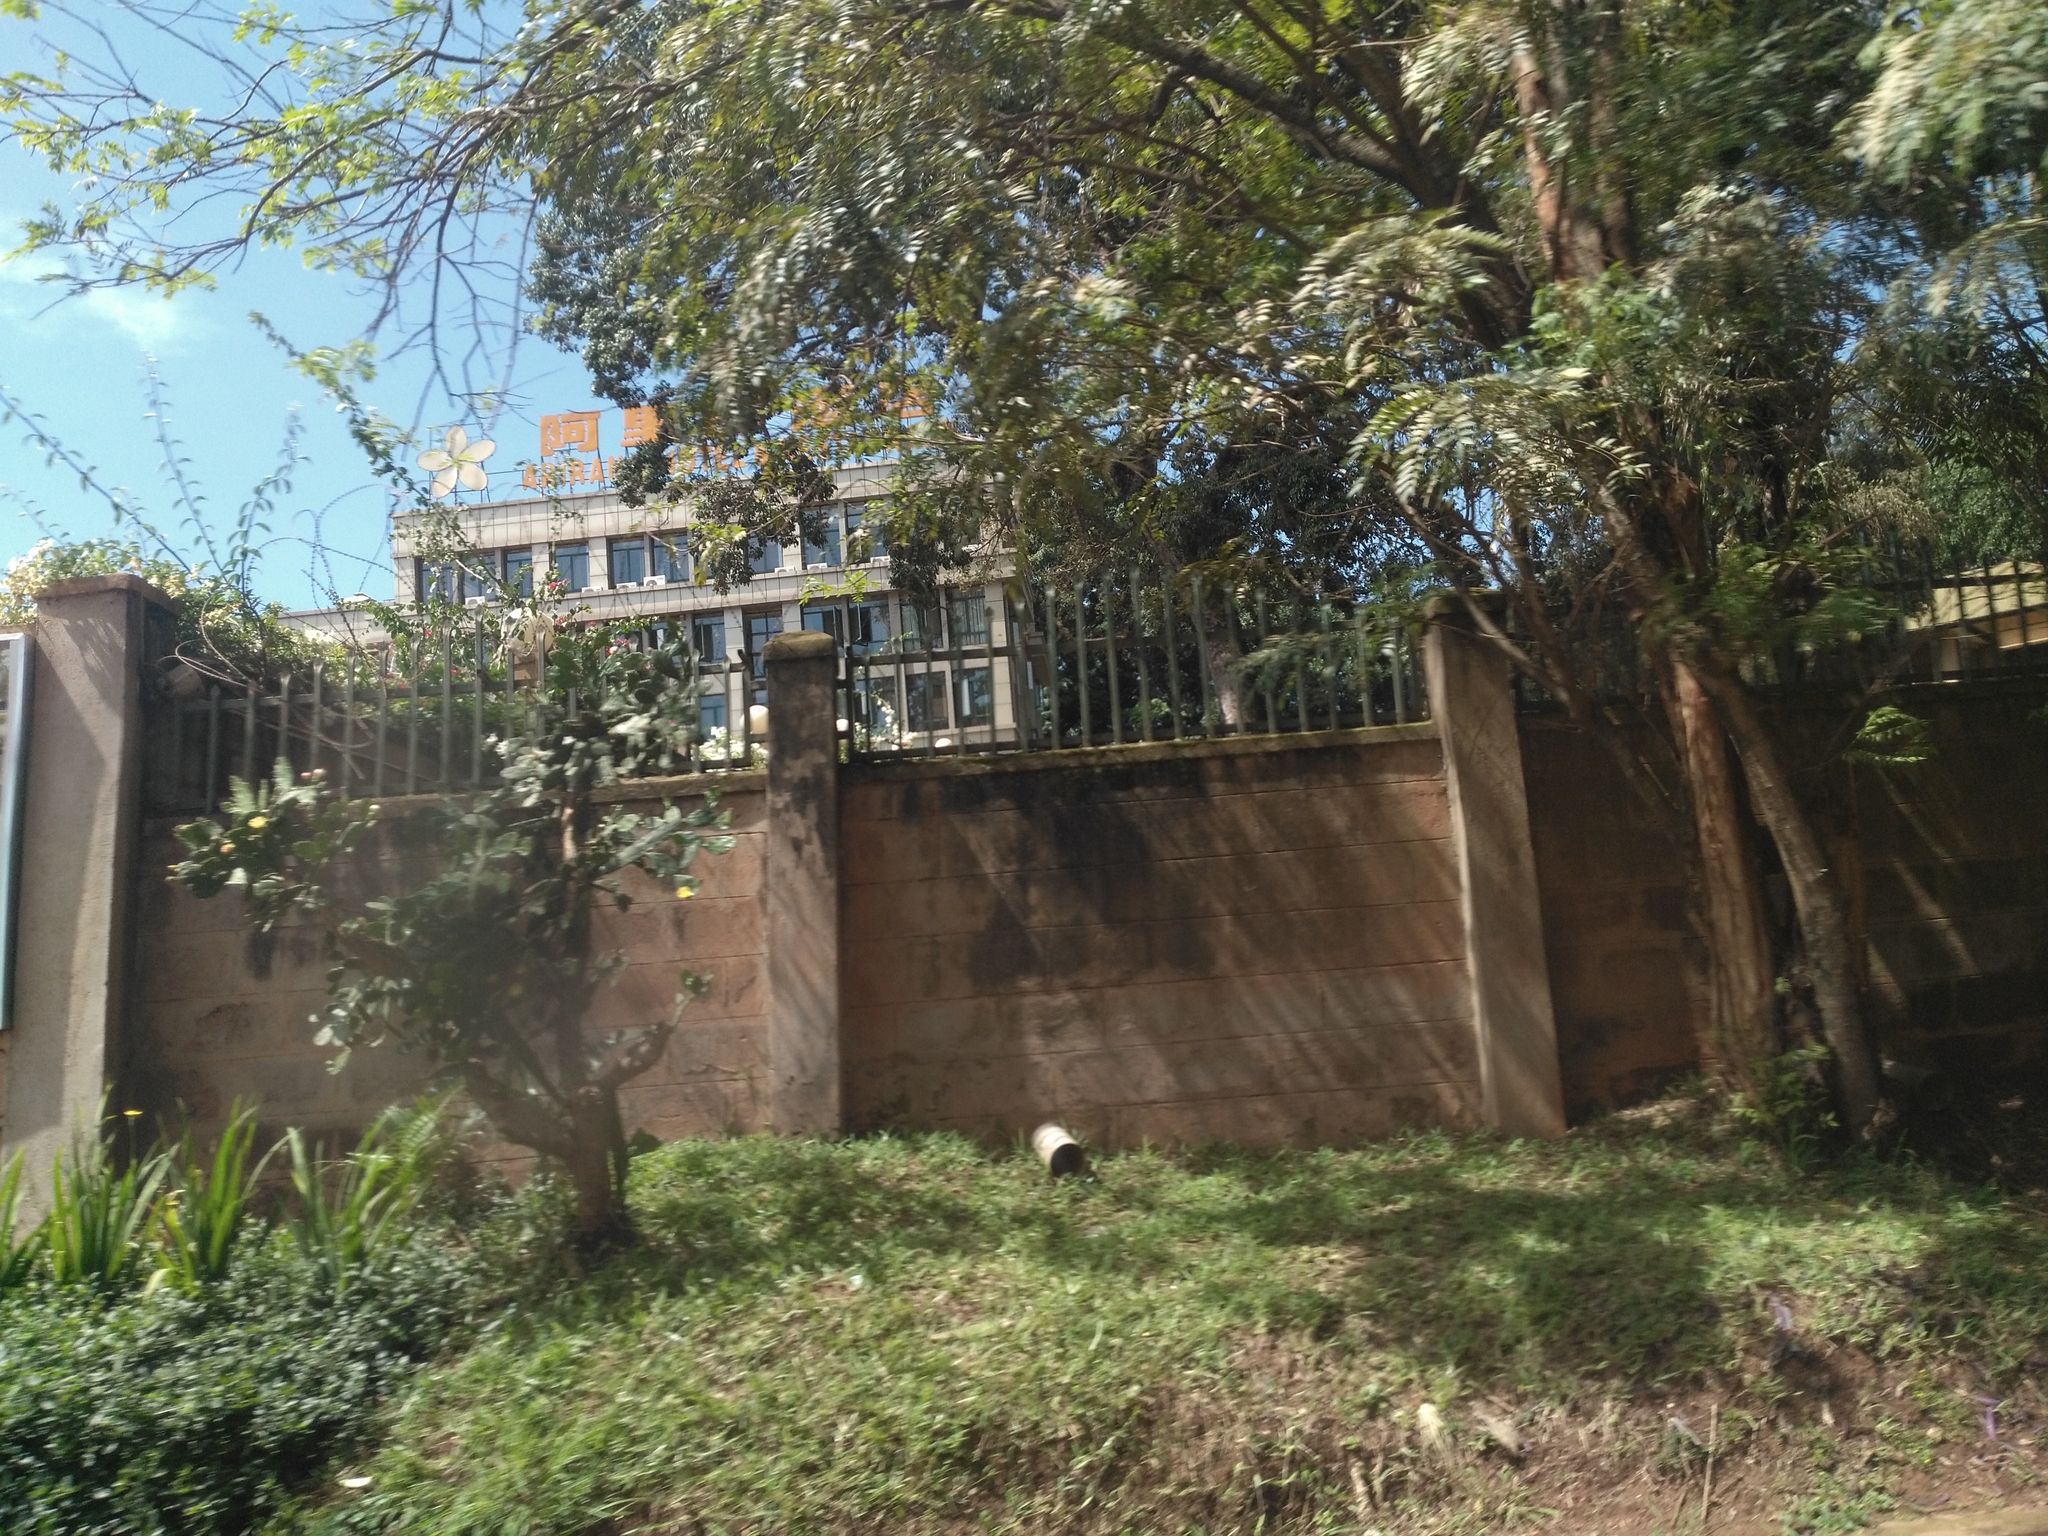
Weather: clear
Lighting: day
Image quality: good
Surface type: walking surface
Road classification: secondary
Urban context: urban centre
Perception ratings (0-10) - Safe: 0.66, Lively: 2.09, Beautiful: 3.21, Boring: 7.8, Depressing: 6.1, Wealthy: 0.66